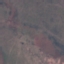
Land use / land cover class: HerbaceousVegetation